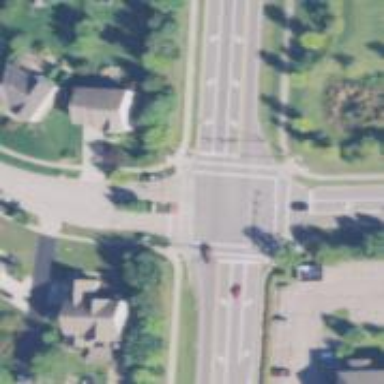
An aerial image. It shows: Crossing with marked lines on the road.